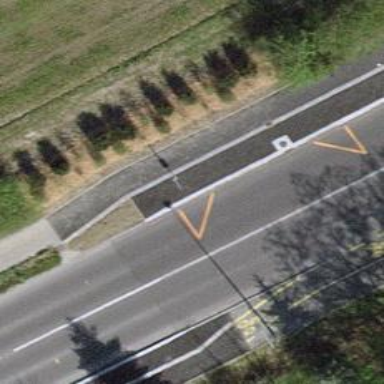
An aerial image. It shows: Public transport stop position.